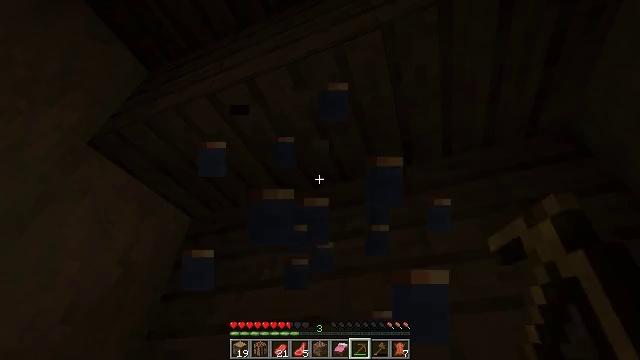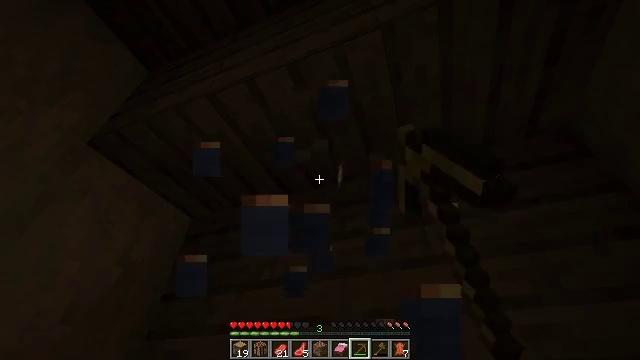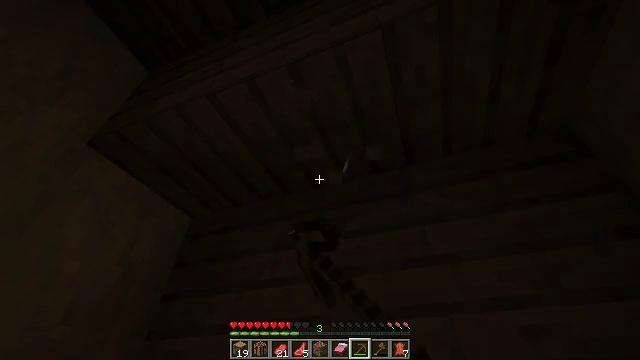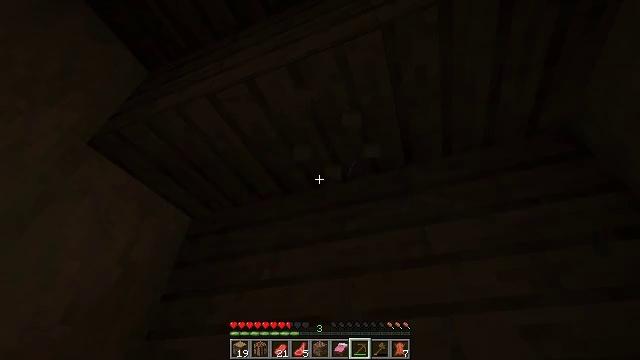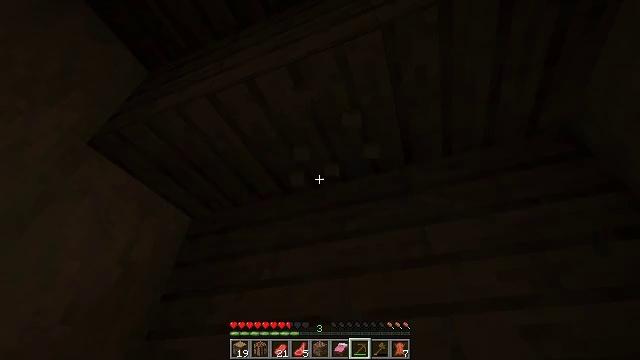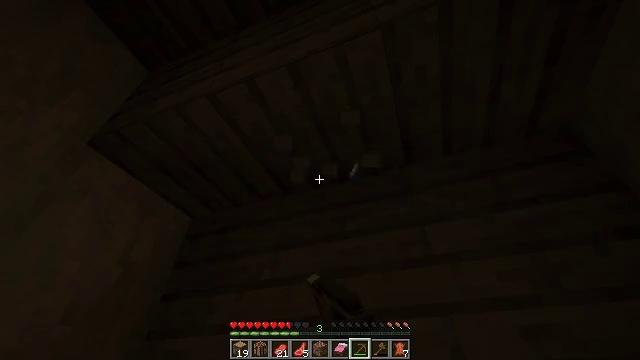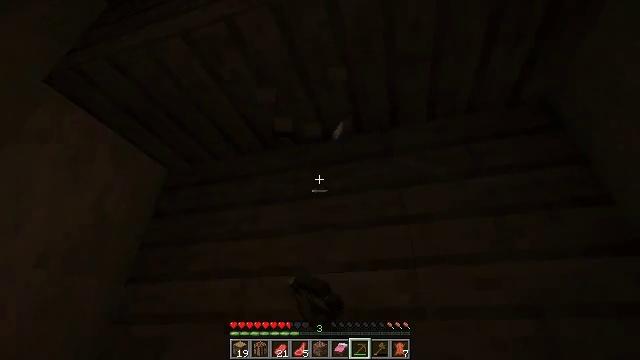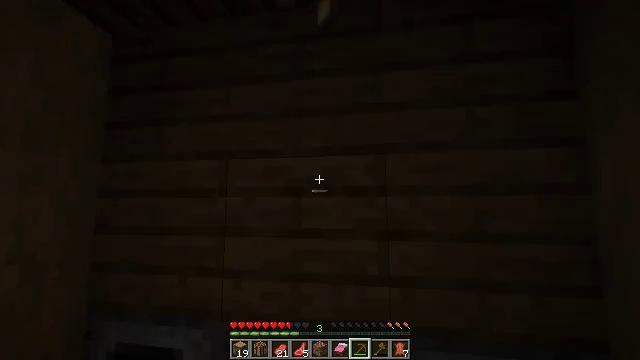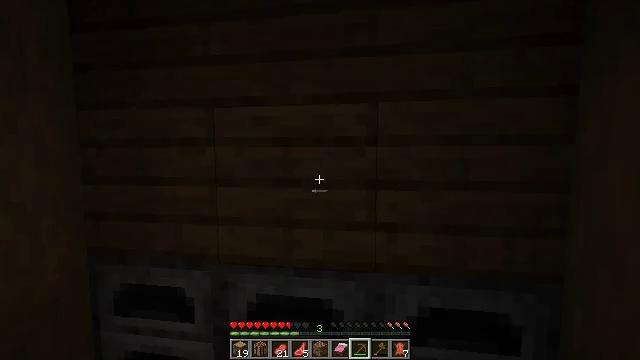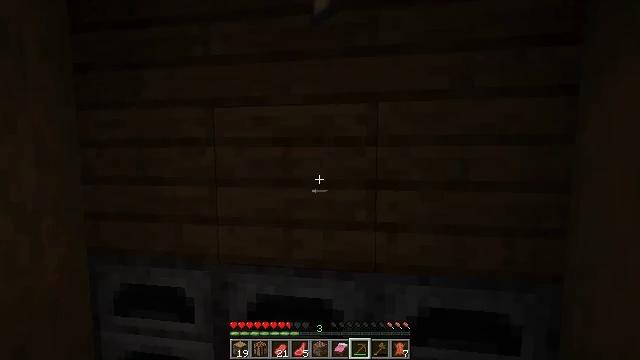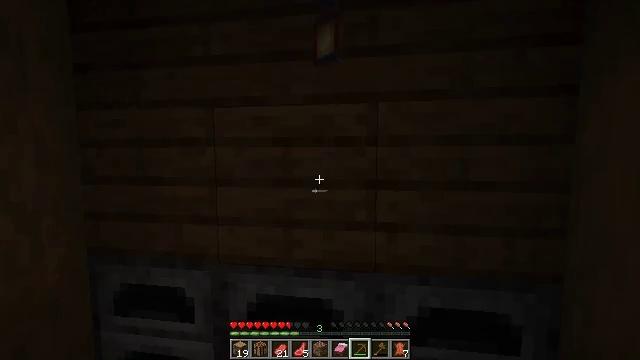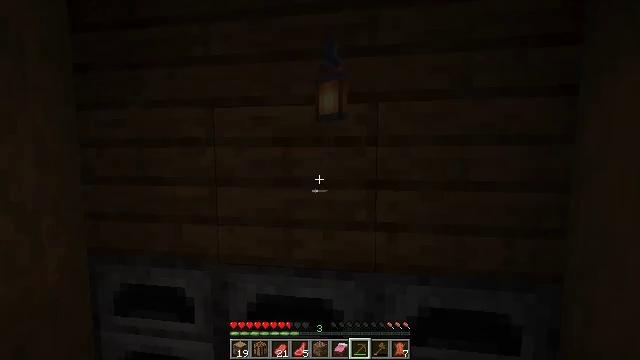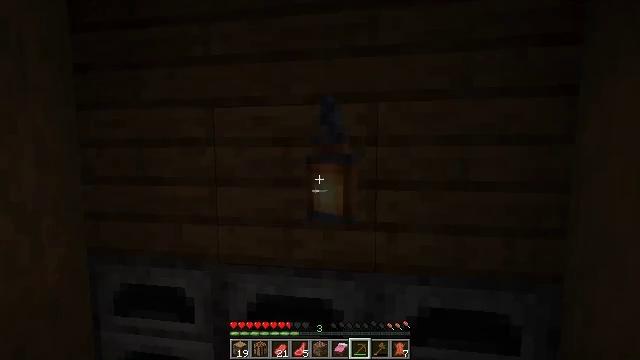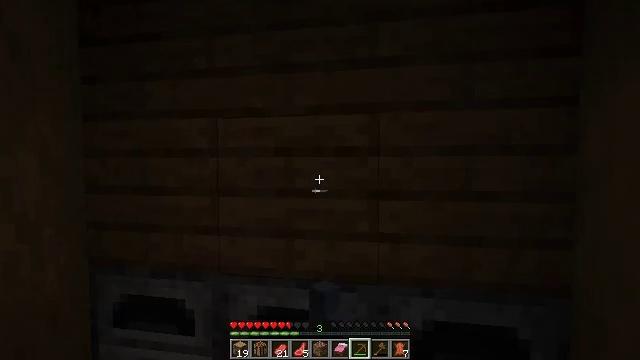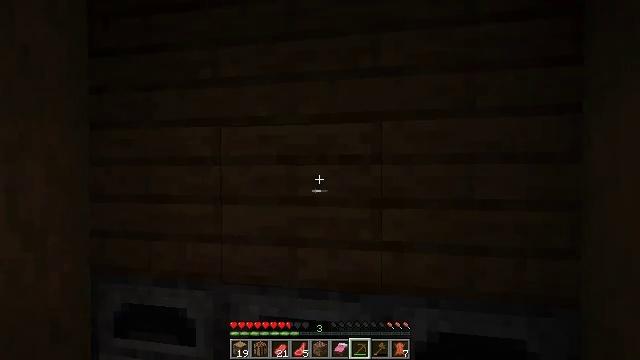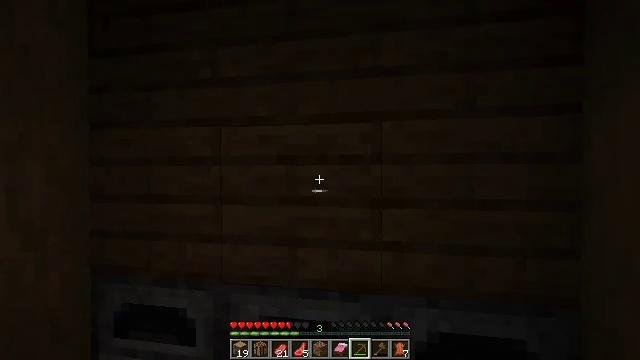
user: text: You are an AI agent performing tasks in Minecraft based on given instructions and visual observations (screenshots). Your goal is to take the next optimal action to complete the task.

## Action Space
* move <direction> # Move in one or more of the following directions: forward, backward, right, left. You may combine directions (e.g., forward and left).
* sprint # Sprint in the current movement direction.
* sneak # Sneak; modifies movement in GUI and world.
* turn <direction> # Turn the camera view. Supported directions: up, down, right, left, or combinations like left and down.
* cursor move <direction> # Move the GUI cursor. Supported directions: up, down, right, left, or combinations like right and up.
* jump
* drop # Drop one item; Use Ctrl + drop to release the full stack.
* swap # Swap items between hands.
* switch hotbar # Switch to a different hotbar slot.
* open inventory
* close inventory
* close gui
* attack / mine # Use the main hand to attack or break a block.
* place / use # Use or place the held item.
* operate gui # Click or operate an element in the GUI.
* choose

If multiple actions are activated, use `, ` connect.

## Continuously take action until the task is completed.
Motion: motion action
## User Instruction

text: Reclaim the furnace for later use.
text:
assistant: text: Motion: attack / mine
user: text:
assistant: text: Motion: attack / mine
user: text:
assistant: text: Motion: attack / mine
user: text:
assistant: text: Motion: attack / mine
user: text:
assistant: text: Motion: attack / mine
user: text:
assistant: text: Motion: turn right and down
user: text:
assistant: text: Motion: turn right and down
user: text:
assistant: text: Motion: turn right and down
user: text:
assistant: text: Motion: no_op
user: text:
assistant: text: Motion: no_op
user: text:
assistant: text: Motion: no_op
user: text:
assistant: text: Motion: no_op
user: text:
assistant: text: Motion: turn up
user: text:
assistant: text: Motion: turn up
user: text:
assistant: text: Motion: no_op
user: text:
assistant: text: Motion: no_op
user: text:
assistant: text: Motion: turn down
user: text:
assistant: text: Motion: turn right and down
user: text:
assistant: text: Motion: turn right and down
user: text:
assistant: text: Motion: attack / mine
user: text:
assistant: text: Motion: move forward, attack / mine
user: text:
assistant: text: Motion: move forward, turn left, attack / mine
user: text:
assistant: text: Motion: move forward, turn left and up, attack / mine
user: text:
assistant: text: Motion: attack / mine
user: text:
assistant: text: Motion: attack / mine
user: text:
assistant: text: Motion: turn down, attack / mine
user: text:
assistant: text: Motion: turn down, attack / mine
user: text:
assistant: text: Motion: attack / mine
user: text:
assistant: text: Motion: attack / mine
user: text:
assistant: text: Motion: attack / mine